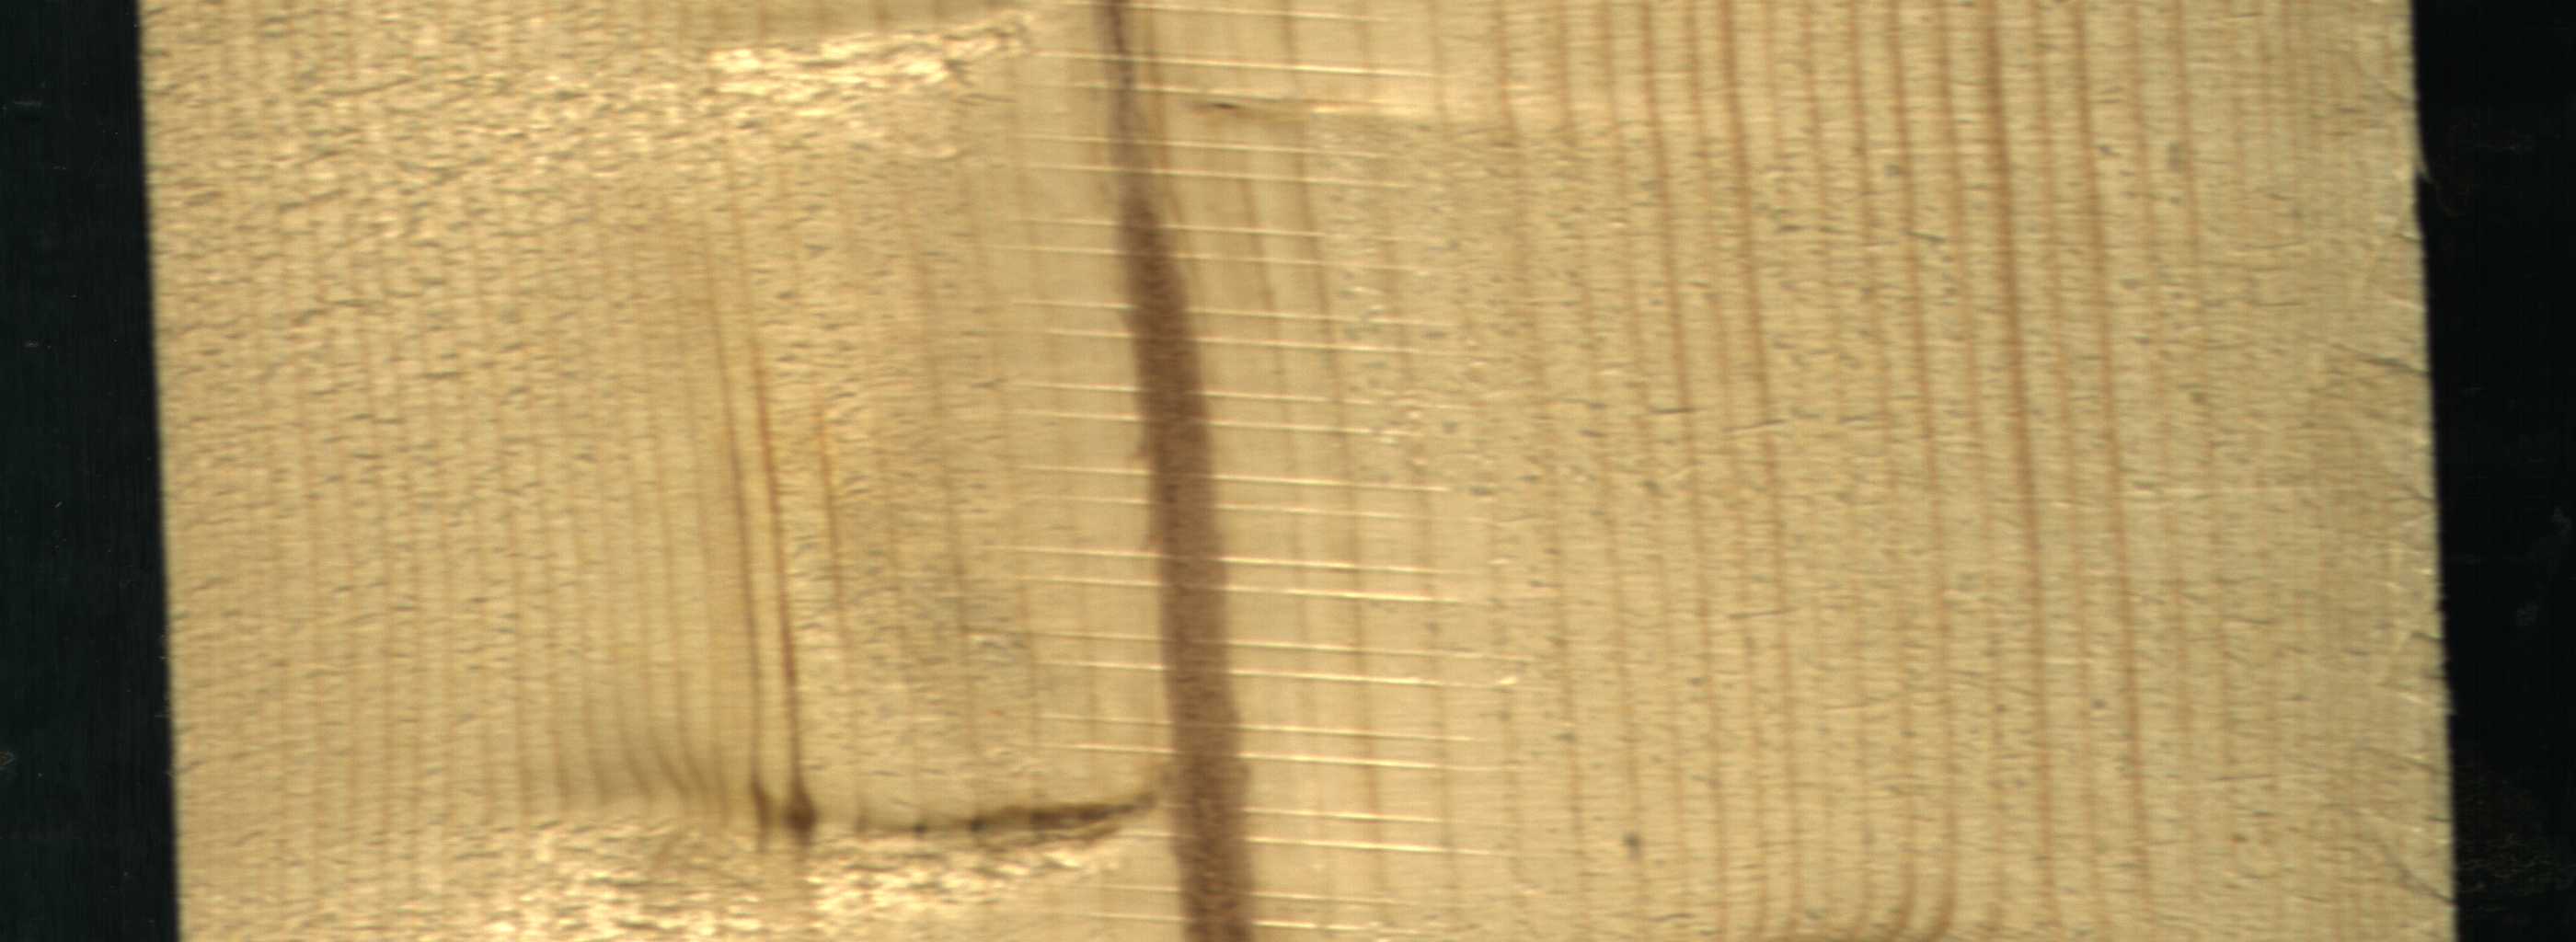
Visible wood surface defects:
Marrow